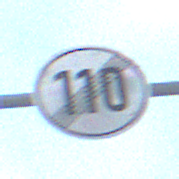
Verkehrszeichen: EndeGeschwindigkeit110
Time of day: SunriseSunset
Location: Outdoor (Beach)
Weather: PartlyCloudy
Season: NotSpecified
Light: Natural